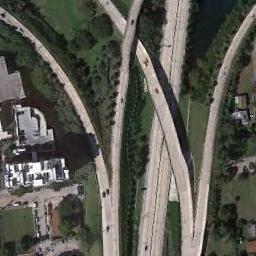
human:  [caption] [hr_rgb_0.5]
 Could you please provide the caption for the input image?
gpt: The perimeter of the overpasses is completely covered by vegetation .

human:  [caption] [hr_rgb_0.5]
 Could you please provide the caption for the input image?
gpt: There are many trees and buildings beside the overpass .

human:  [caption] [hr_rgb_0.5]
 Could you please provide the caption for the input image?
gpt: The overpass is next to some houses and trees .

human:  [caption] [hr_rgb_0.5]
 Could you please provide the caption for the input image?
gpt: The directional overpass is over the roads and the overpass is flanked by some buildings .

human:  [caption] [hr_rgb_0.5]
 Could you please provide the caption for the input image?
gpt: There are some buildings and green trees beside the overpass .